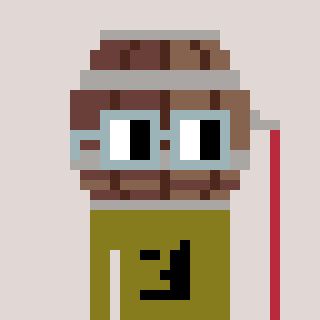
a pixel art character with square dark gray glasses, a wine barrel-shaped head and a gunk-colored body on a warm background